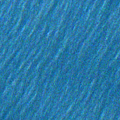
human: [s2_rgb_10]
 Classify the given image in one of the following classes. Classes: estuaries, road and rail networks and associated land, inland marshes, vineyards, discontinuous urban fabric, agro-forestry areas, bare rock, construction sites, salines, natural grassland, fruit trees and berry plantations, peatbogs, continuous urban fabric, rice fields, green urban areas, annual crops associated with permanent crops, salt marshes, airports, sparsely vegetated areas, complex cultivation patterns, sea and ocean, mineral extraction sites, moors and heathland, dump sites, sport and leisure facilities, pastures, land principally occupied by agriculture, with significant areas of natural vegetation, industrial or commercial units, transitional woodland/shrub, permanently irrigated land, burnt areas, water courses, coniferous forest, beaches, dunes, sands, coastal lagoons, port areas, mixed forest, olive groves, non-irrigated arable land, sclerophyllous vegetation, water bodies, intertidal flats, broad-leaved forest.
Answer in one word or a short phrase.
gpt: sea and ocean